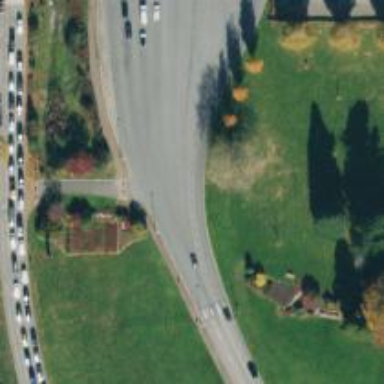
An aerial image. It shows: Trunk link highway.